Field crop: maize
Growth stage: 2
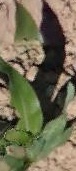
Species: maize